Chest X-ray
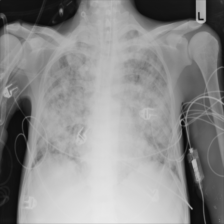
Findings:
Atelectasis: negative
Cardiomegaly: negative
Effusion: negative
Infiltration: negative
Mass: negative
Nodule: negative
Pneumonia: negative
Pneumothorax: negative
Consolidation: negative
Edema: negative
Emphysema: negative
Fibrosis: negative
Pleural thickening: negative
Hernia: negative